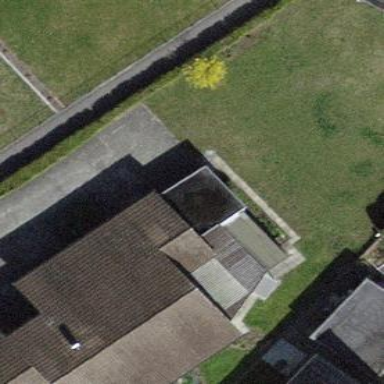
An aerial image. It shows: Building with tiled roof.